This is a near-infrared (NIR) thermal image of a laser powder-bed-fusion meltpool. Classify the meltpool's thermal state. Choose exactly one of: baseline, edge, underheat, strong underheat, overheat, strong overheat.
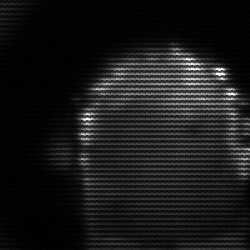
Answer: baseline